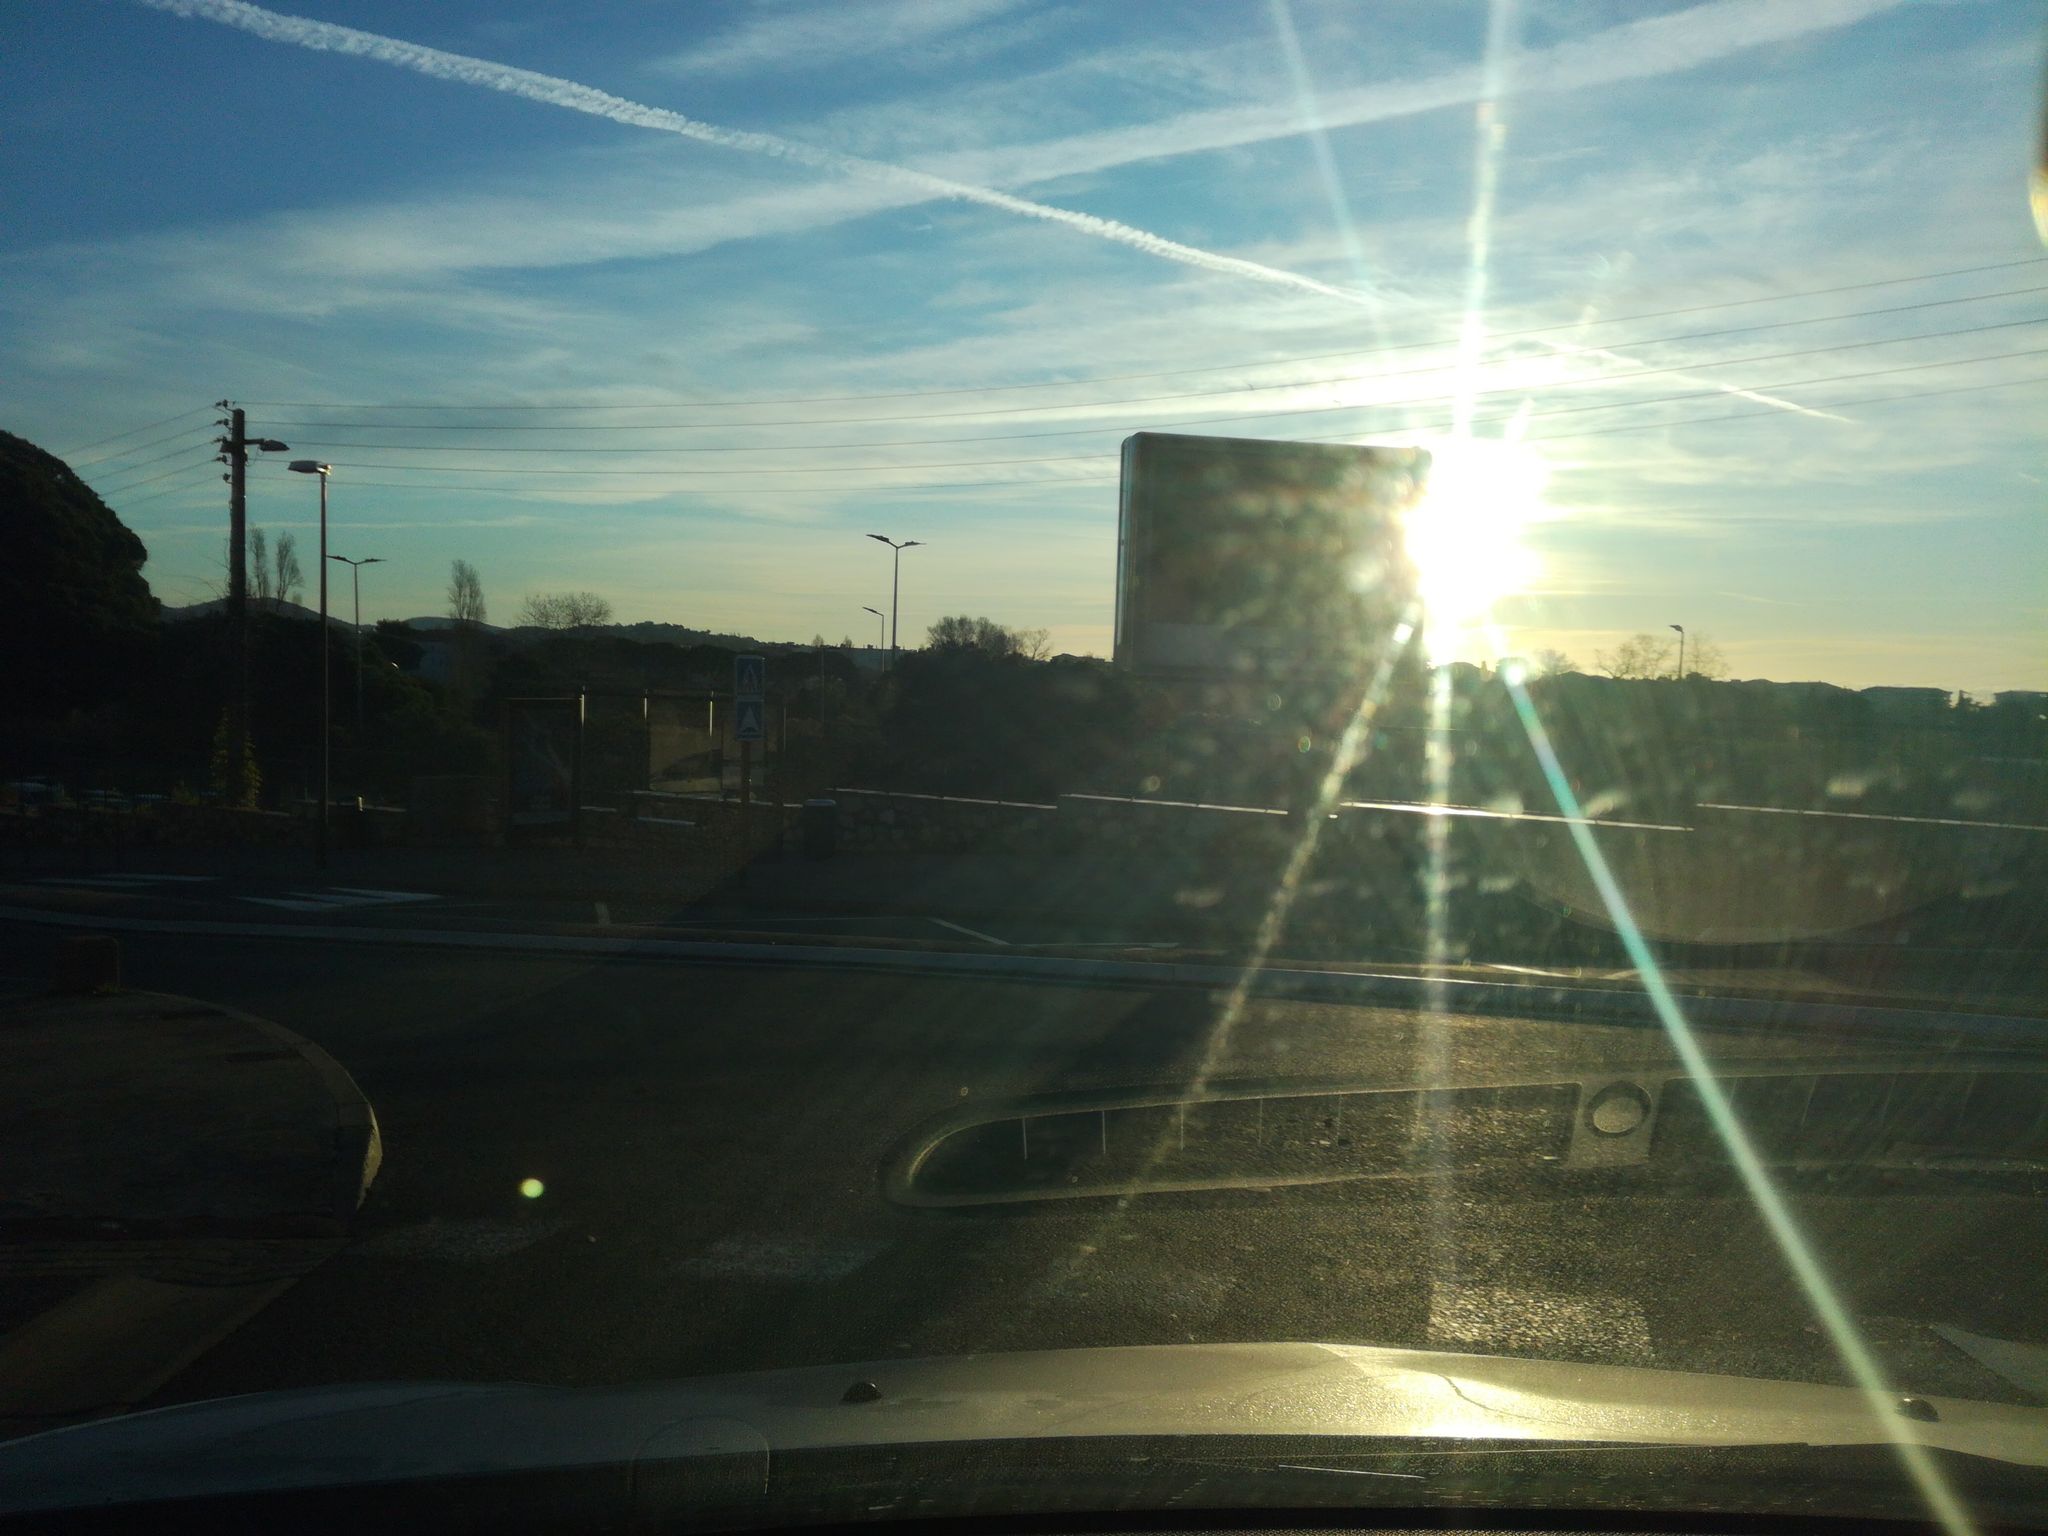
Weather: clear
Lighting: dusk/dawn
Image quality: slightly poor
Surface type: driving surface
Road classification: living_street, tertiary
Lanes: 1
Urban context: dense urban cluster
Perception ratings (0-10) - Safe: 1.54, Lively: 3.88, Beautiful: 2.3, Boring: 1.59, Depressing: 5.62, Wealthy: 2.1